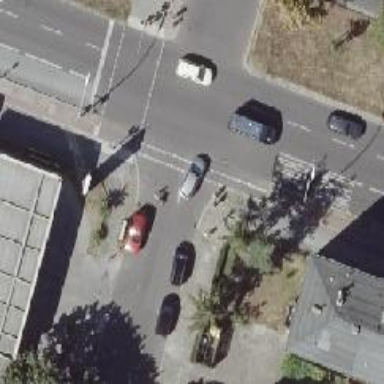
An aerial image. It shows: Unmarked crossing on the road.